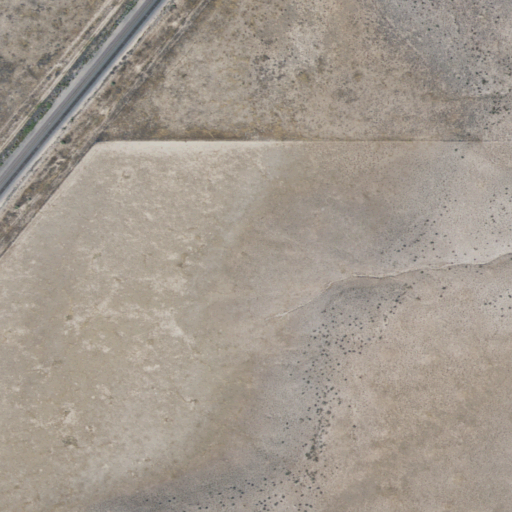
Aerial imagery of valley in Arizona named Yampai Canyon containing only shrub